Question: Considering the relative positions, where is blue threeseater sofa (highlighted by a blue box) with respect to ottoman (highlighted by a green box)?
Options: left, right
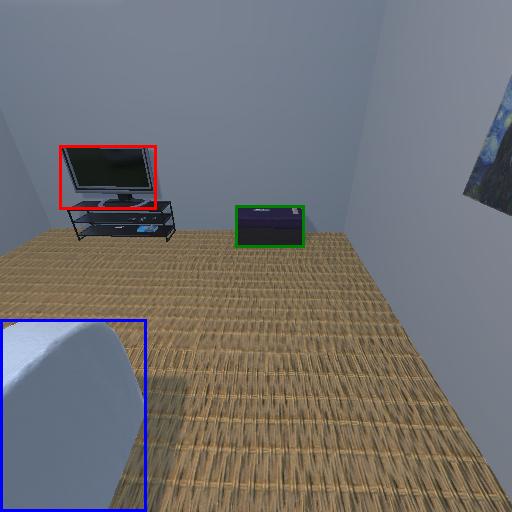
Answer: left